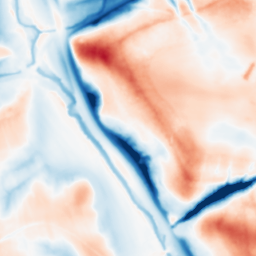
Category: multiscale
Decomposition family: dog_multiscale
Decomposition parameters: sigma_ratio: 2
n_scales: 4
base_sigma: 1
Upsampling method: regularized
Upsampling parameters: scale: 2
lambda_reg: 0.01
Upsampling scale: 2